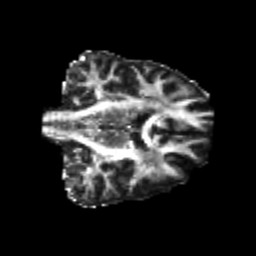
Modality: FA
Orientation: coronal
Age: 26
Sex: male
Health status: healthy
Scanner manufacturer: philips
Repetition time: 7.39 s
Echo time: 0.08599 s